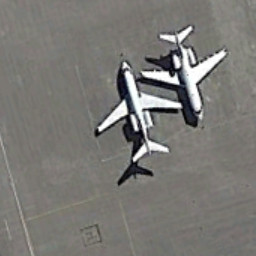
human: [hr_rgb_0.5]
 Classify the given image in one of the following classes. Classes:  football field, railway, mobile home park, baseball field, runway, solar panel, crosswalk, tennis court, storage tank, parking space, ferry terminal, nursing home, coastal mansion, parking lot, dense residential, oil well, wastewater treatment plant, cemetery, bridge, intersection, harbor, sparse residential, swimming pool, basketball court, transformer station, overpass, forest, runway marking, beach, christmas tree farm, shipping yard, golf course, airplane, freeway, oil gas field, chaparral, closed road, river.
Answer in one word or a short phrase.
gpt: airplane